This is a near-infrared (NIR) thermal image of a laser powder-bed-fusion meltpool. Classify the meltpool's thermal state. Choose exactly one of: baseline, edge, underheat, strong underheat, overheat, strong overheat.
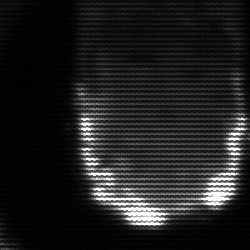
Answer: strong underheat